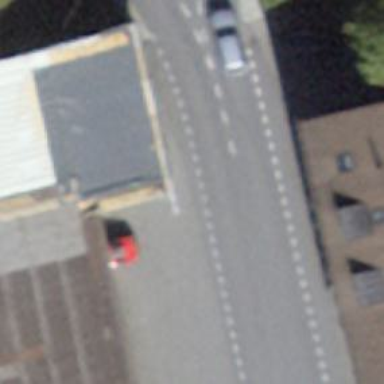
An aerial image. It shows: Bus stop along the road.